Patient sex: F
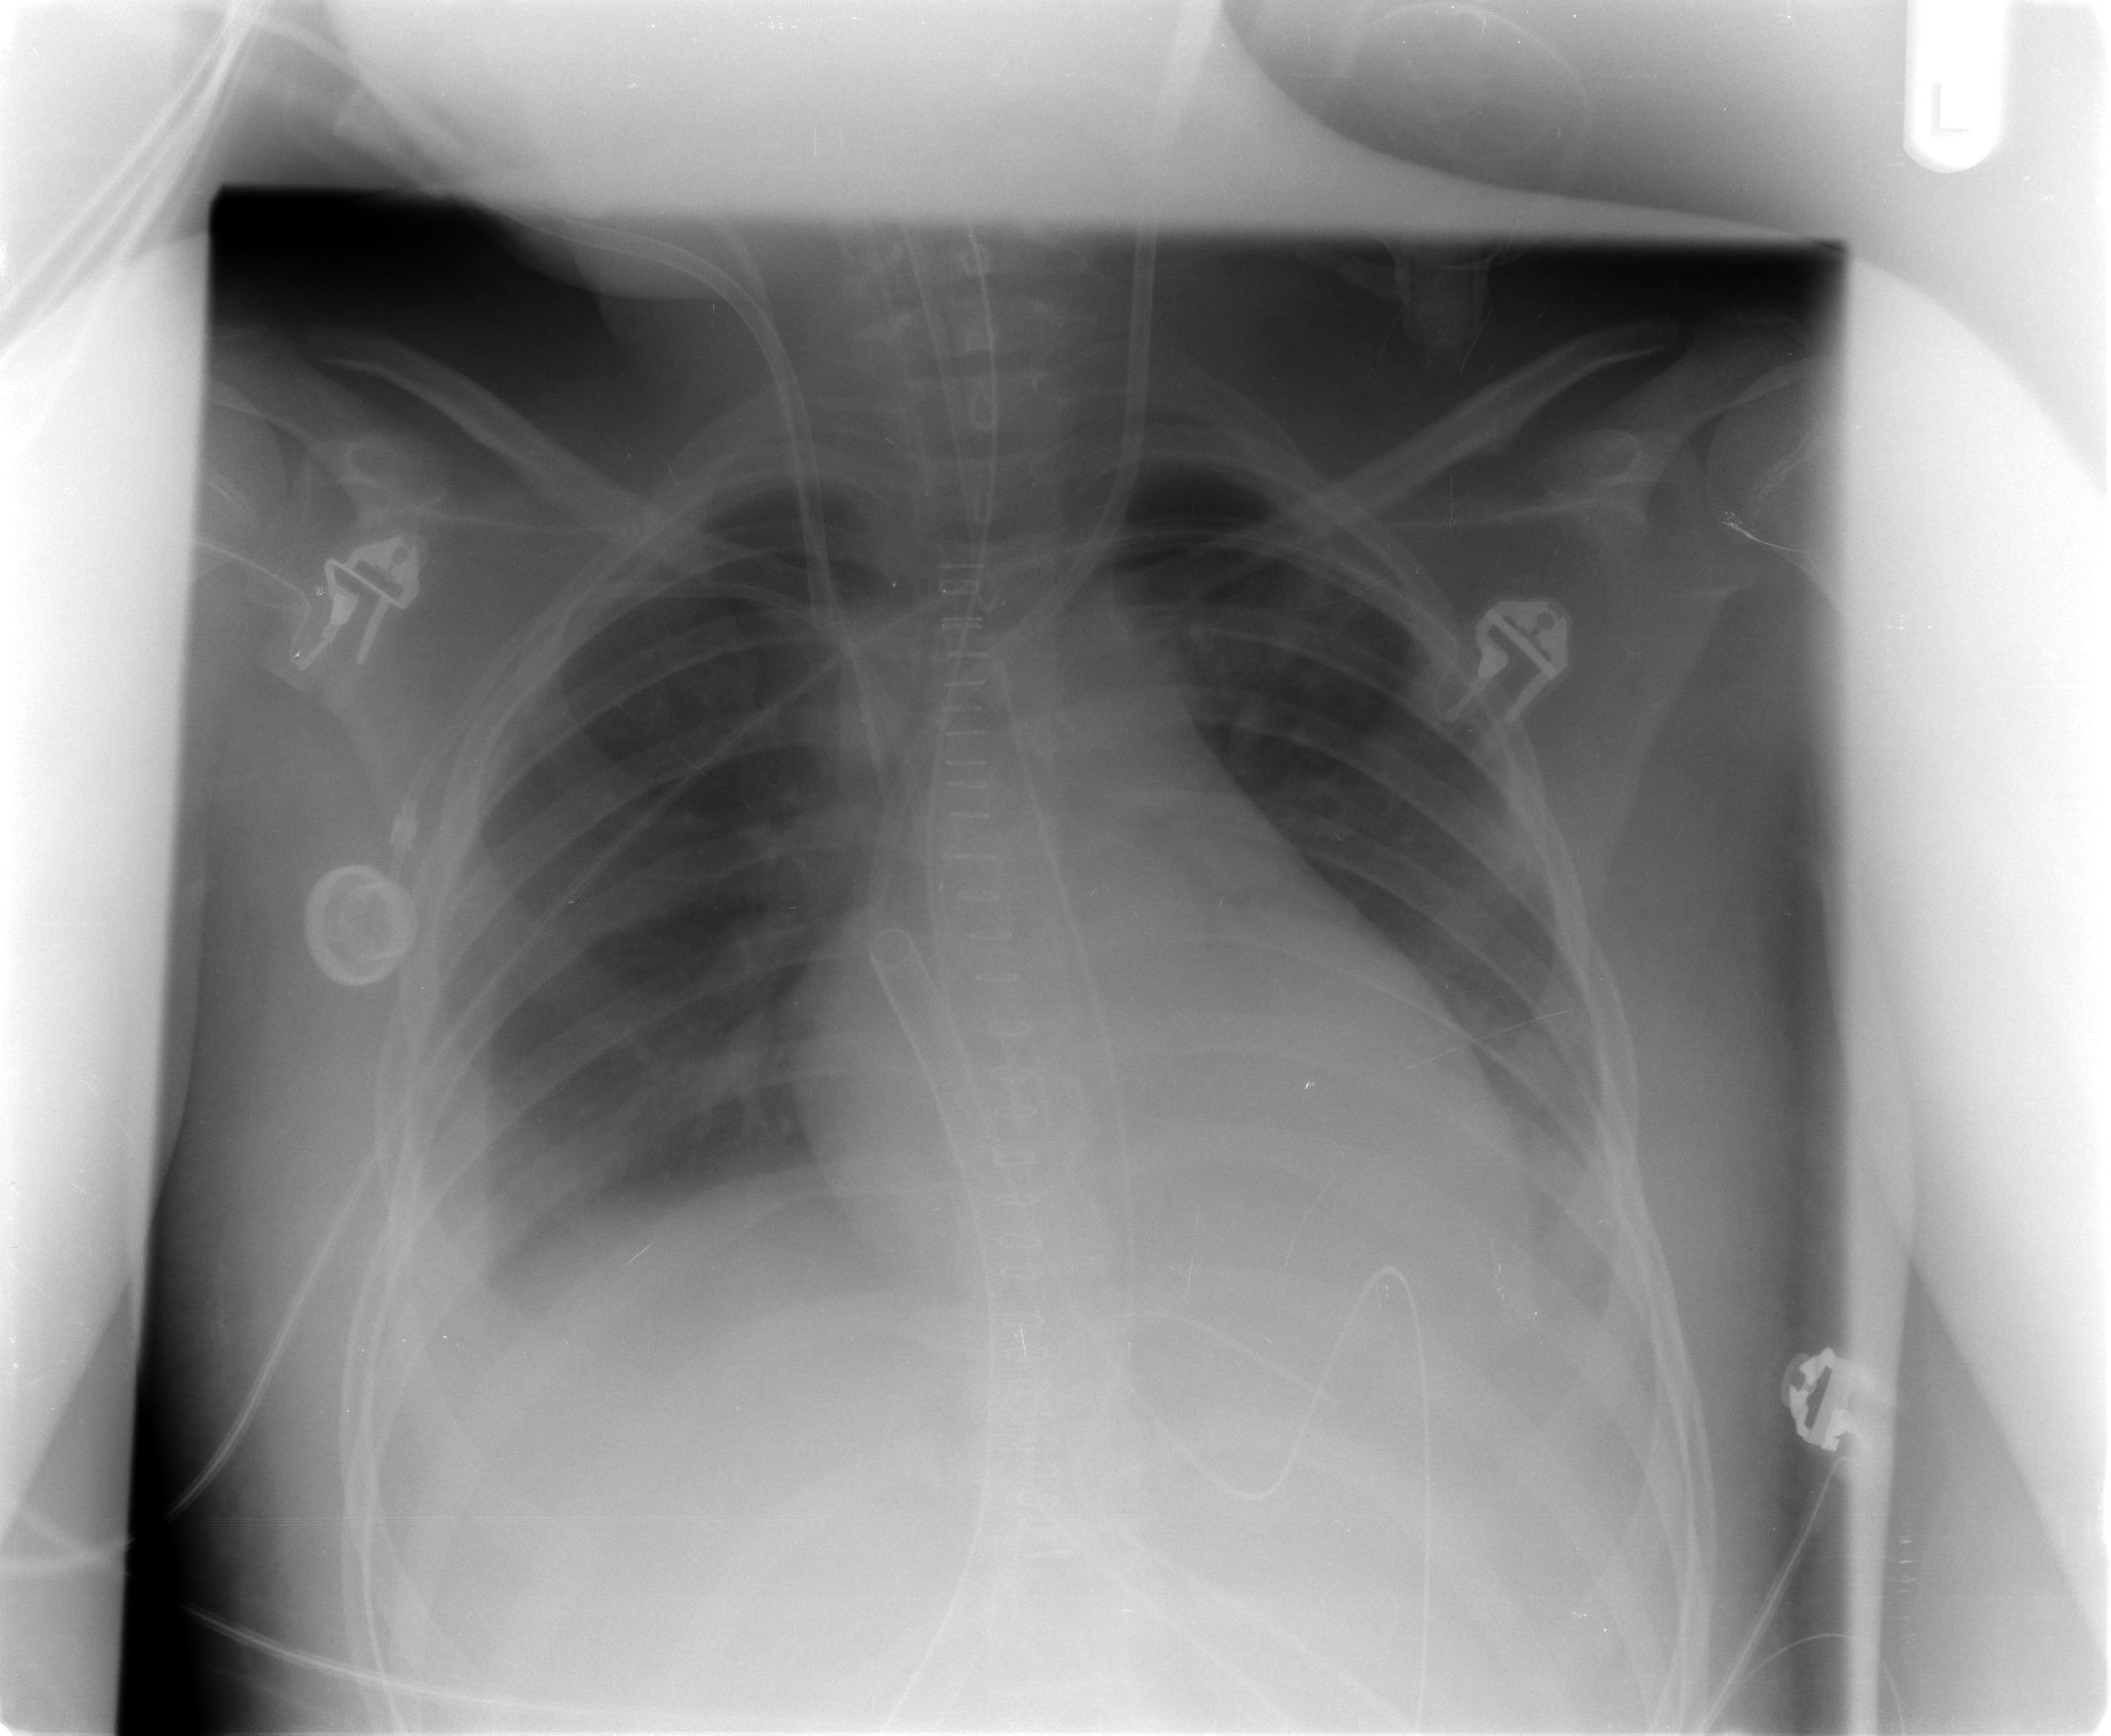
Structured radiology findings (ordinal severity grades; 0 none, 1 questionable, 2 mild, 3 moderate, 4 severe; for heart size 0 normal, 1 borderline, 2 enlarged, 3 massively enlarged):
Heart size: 2
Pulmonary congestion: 2
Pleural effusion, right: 2
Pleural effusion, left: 2
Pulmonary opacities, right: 0
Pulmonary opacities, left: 0
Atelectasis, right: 2
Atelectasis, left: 2